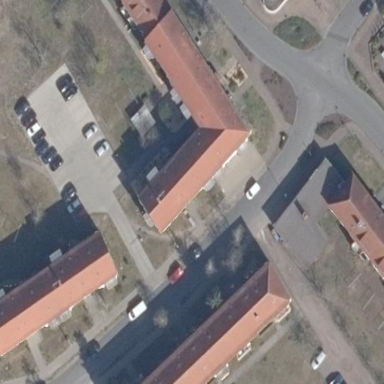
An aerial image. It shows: Residential building with gabled red roof.